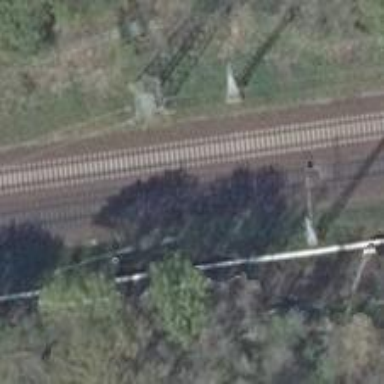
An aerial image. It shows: Milestone along the railway track with catenary mast.